Aerial crown-view tile of a tropical tree (Barro Colorado Island, Panama), acquired 20250715:
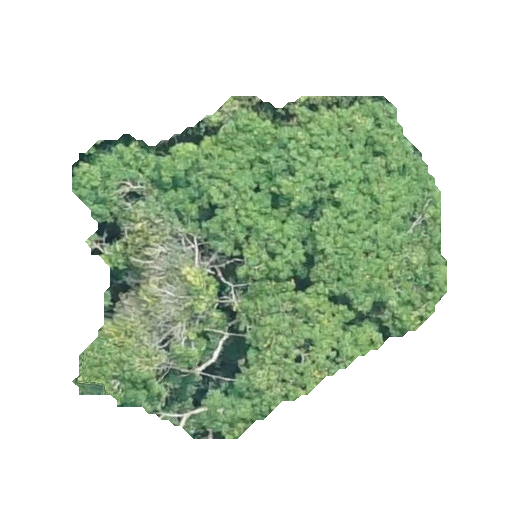
Species: Handroanthus guayacan
GBIF accepted scientific name: Handroanthus guayacan
Crown area: 140.242 m²